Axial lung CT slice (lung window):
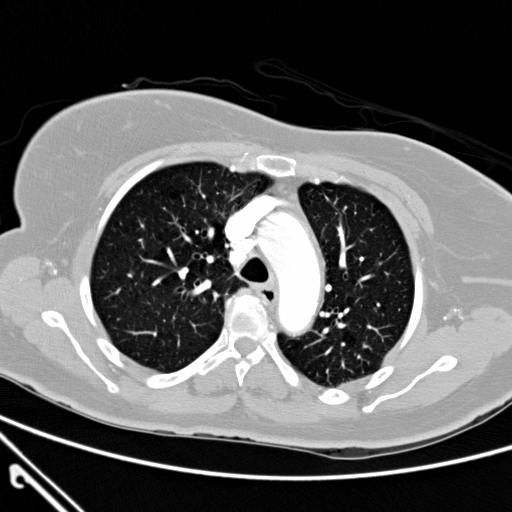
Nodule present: no